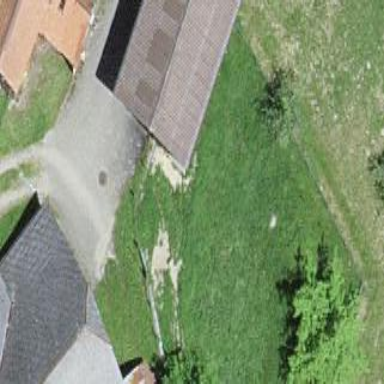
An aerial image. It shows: Shed.